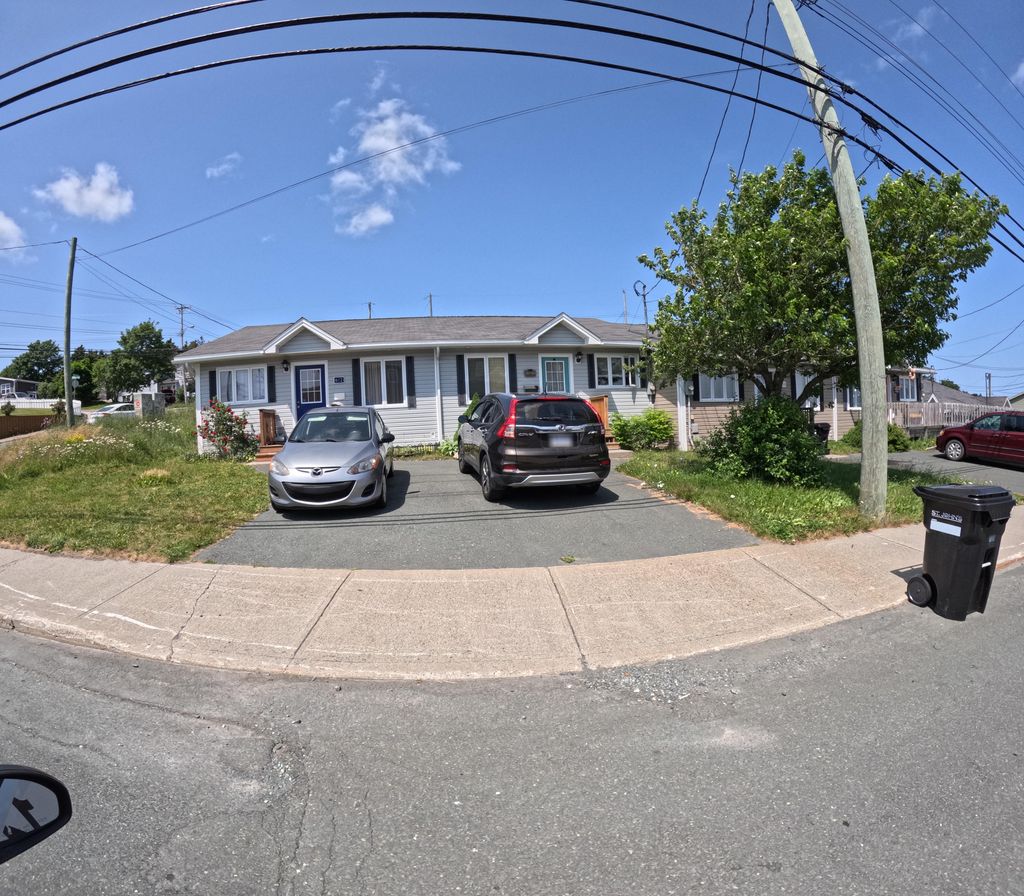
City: st_johns